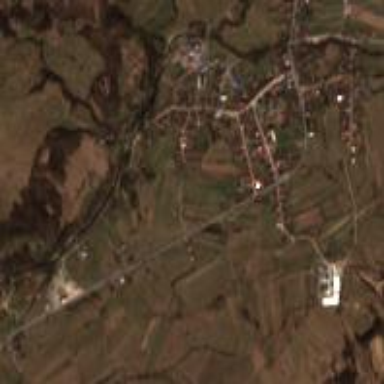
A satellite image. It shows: Residential area in village.